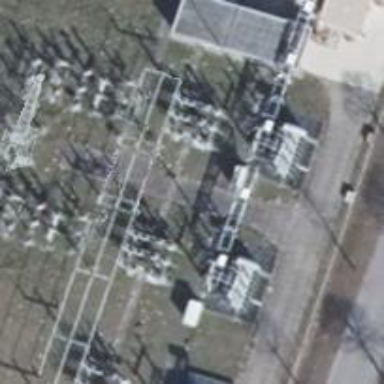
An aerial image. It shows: Power substation enclosed by fence.